Question: I understand that, in Java, there are no unsigned numbers, they're all signed with wizardry behind the scenes to make sense of it.
So, I am puzzled by this, and it's probably that wizardry that I mentioned before that's eluding me.
'''
private static int broadcast = 0xffffffff; //<PHONE>
'''
I'm using IntelliJ for an IDE, and in that, the above statement works fine. If I replace the hex number with the decimal #, I get a complaint that the number is too large. It's the same number, what am I missing?
How I'm using it all:
'''
package com.company;
import java.net.InetAddress;
import java.net.UnknownHostException;
public class Main {
private final static int broadcast = 0xffffffff; //<PHONE>, or 255.255.255.255
private final static int firstClassE = 0xf0000000; //<PHONE>, or 240.0.0.0
public static int GetIntInetAddress(InetAddress toConvert)
{
final byte[] addr = toConvert.getAddress();
final int ipAddr =
((addr[0] & 0xFF) << (3 * 8)) +
((addr[1] & 0xFF) << (2 * 8)) +
((addr[2] & 0xFF) << (1 * 8)) +
(addr[3] & 0xFF);
return ipAddr;
}
public static Boolean IsClassEAddress(InetAddress address)
{
int curAddr = GetIntInetAddress(address);
System.out.println(String.format("curAddr: %d, firstClassE: %d, broadcast: %d", curAddr, firstClassE, broadcast));
return (curAddr >= firstClassE && curAddr < broadcast) ? true : false;
}
public static void main(String[] args) throws UnknownHostException
{
String ip = "10.20.30.40";
InetAddress someIP = InetAddress.getByName(ip);
if (IsClassEAddress(someIP))
{
// Raise a flag
System.out.println("Class E IP address detected.");
}
// Output of program is:
// curAddr: 169090600, firstClassE: -268435456, broadcast: -1
}
}
'''
In IntelliJ, there's another strange example of this behaviour. When I examine an address, the inspector is showing both the proper value and the negative value, as I've highlighted with red arrows in the pic below. Using Windows calc, I put in -84 and converted to hex and received FFF...FAC. When I put in 172, I received just AC... why do I get the same hex number, just preceeded by a 1 in the most sig position?

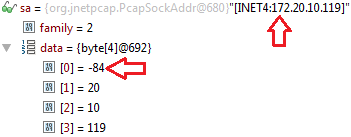
Answer: This is specified in <URL>, which has different rules for decimal literals and literals of other bases:
> It is a compile-time error if a decimal literal of type int is larger than '<PHONE>' (2), or if the decimal literal '<PHONE>' appears anywhere other than as the operand of the unary minus operator (SS15.15.4).
vs
> The following hexadecimal, octal, and binary literals represent the decimal value -1:
'0xffff_ffff',
'0377_7777_7777', and
'0b1111_1111_1111_1111_1111_1111_1111_1111'
It is a compile-time error if a hexadecimal, octal, or binary int literal does not fit in 32 bits.
So that's why the compiler is behaving that way - it's basically as per the spec.
As for why the specification was that way... I suspect it's because constants written in non-decimal bases are usually there for bitmasking techniques and the like - where really you just care about the bits in the value rather than the sign and magnitude of the integer it represents.